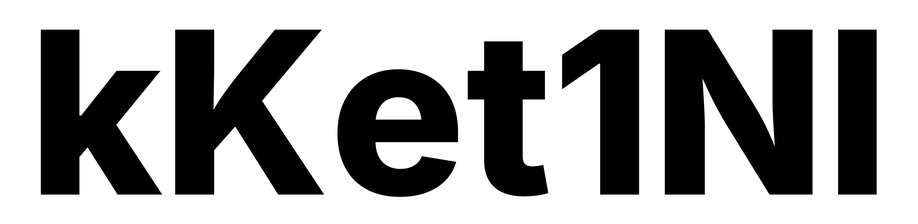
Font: Inter_ExtraBold